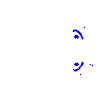
Particle: kaon